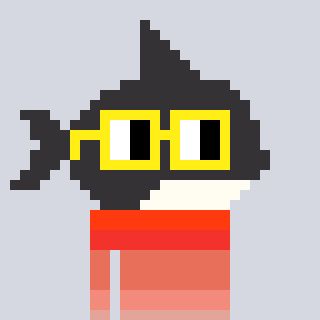
a pixel art character with square yellow glasses, a orca-shaped head and a bluegrey-colored body on a cool background